Question: I have a WPF .NET 4.0 C# project that uses a TreeListView from Ricciolo (Ricciolo.Controls.TreeListView.dll) I have refrenced this dll that is in my "Release" folder. This file has the version 1.0.4643.
If I start debugging with visual studio (with option enabled to debug external code) I get the FileLoadException and the message that Version 1.0.4643. is required and was not found.
The Application starts well under Win 7 but
Things I have done:
- - - -
Is there a possibilty to ignore this little version difference? Or is there another solution to run it under Windows XP?
Thanks for your help.
Max

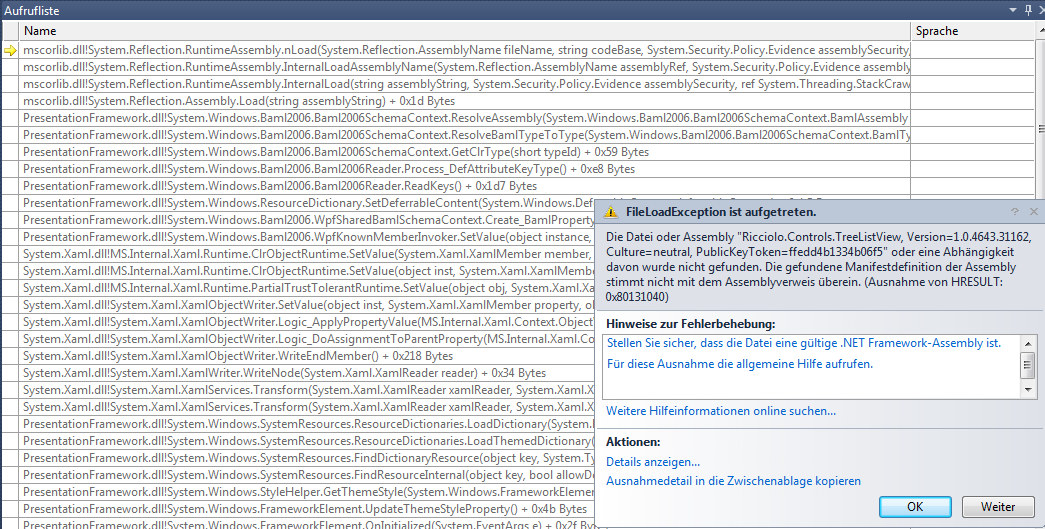
Answer: You could ignore version differences with <URL>.
An example is <URL>.